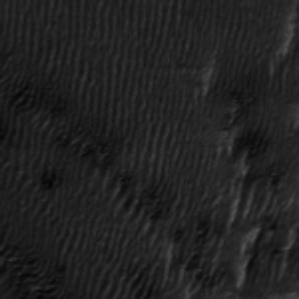
Label: frost